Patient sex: M
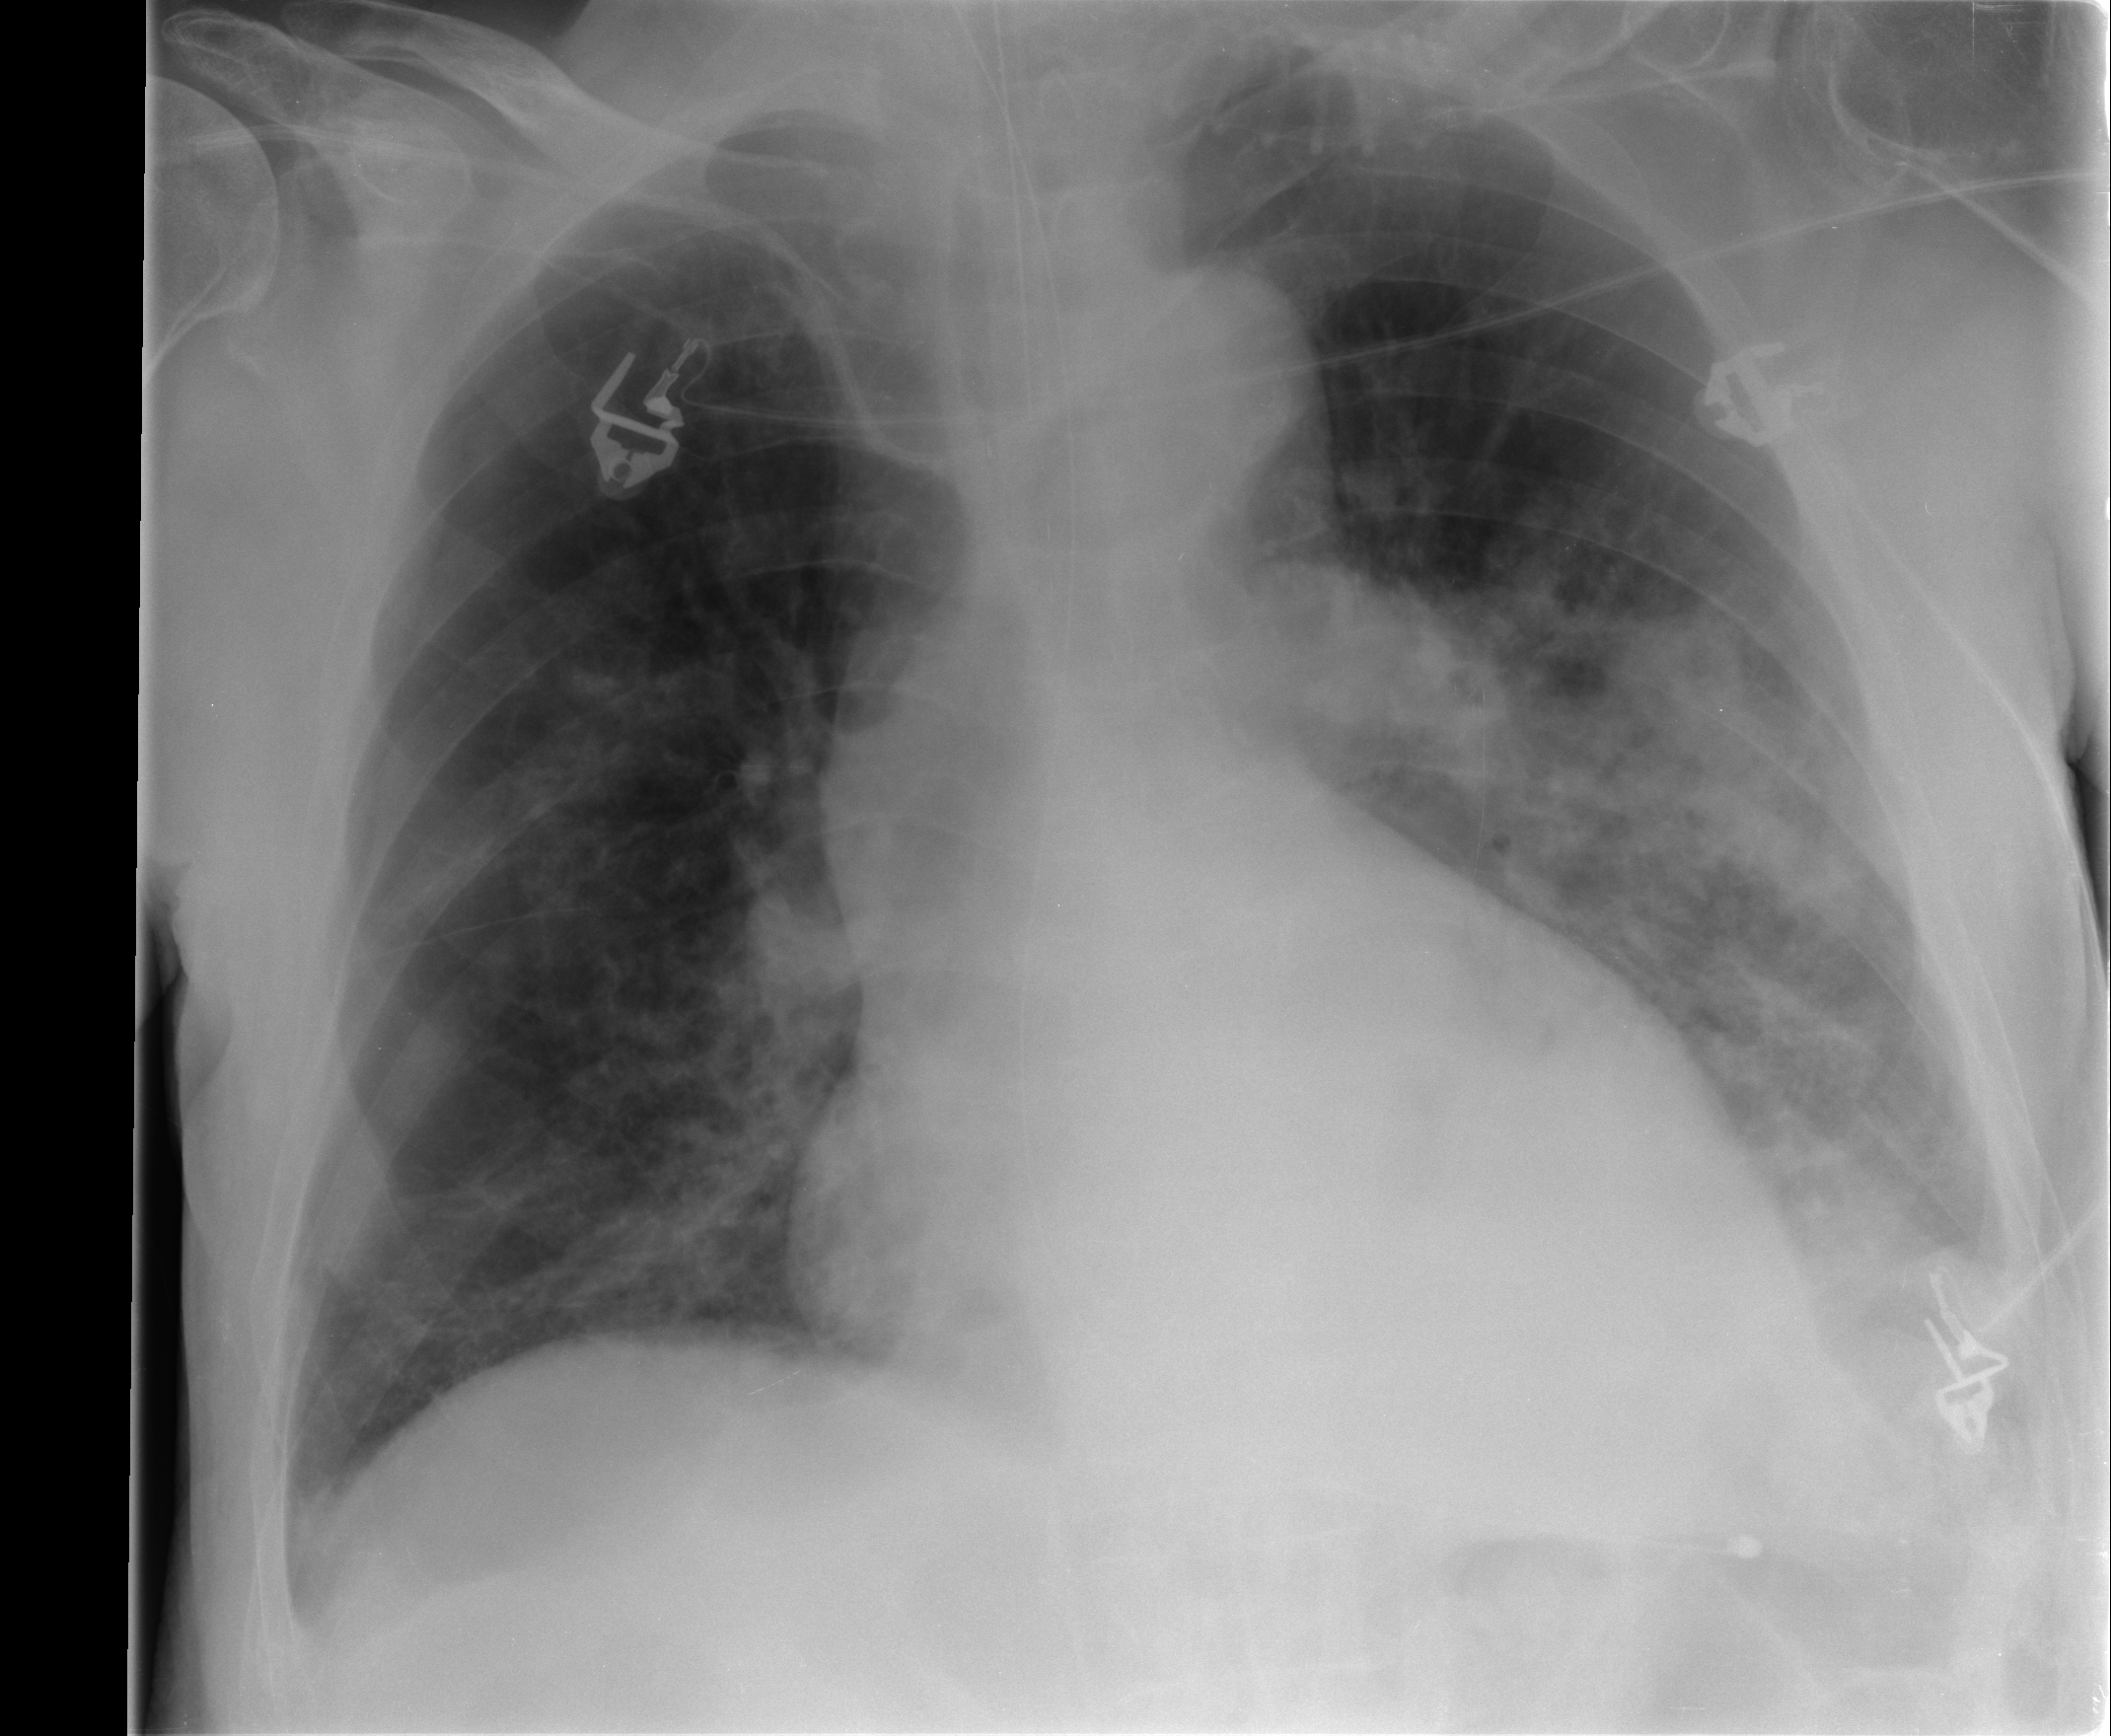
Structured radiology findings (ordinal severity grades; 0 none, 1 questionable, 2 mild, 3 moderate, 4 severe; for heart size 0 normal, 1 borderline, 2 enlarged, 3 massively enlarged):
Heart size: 2
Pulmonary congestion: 1
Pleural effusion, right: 1
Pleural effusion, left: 2
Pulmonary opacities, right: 0
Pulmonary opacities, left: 3
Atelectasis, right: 2
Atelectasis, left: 2